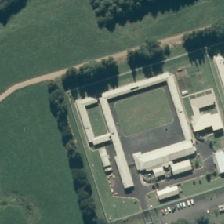
Land cover: urban_parkland